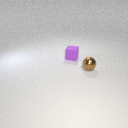
small brown metal sphere in front of small purple rubber cube